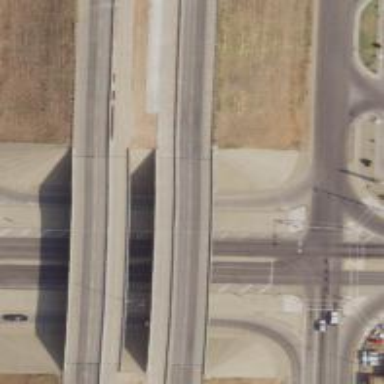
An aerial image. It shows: Secondary link road.